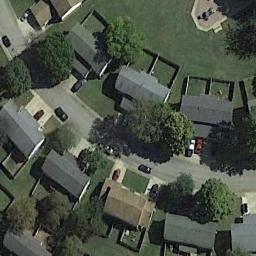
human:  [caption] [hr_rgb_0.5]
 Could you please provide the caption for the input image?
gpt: The medium residential is on the grass next to some trees and road .

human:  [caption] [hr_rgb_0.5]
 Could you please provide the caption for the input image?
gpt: The medium residential area has some neatly arranged houses on the grass and a road goes through the medium residential area .

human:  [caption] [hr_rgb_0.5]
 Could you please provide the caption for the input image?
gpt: Mid-sized housing estates are run-down .

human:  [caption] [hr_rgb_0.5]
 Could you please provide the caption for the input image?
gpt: Many buildings of different shapes are in medium residential area .

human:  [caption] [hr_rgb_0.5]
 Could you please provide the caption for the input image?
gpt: There are some green trees and black buildings on the medium residential area .